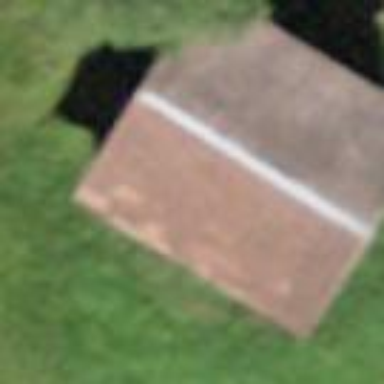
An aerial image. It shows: Shed.